Field crop: maize
Growth stage: 2
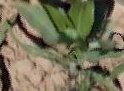
Species: maize